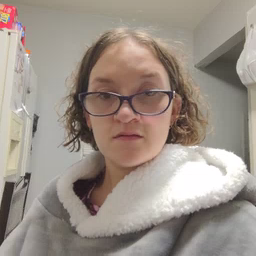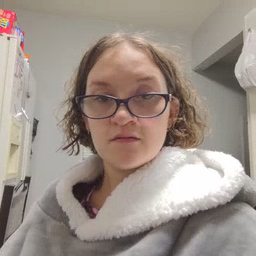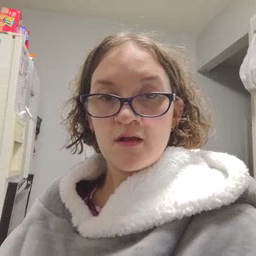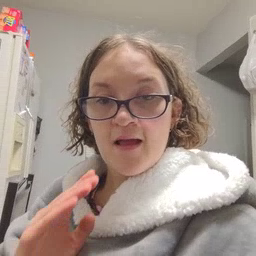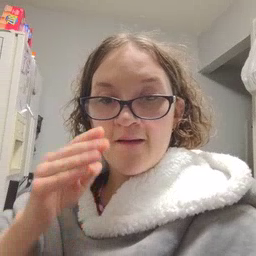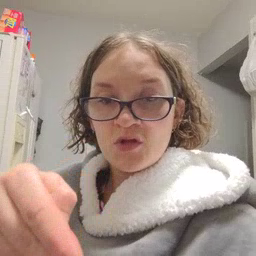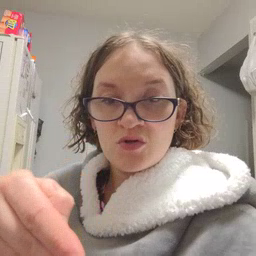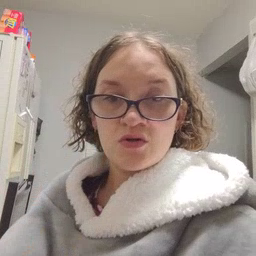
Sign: after